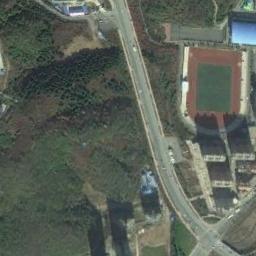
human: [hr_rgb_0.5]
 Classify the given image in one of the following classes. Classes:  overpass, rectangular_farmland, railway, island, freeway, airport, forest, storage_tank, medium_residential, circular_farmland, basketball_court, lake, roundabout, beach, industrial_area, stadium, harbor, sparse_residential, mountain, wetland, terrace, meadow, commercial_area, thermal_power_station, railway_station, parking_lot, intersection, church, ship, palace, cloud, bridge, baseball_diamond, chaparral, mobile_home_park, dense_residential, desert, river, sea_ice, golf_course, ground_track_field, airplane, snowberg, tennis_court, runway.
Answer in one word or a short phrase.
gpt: ground_track_field